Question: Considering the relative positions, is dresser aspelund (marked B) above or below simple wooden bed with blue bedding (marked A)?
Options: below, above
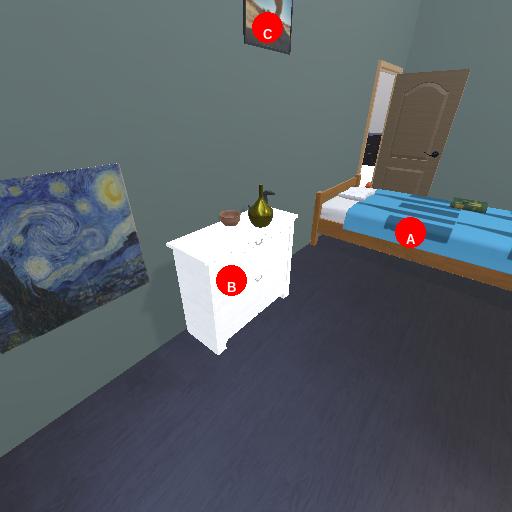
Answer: below